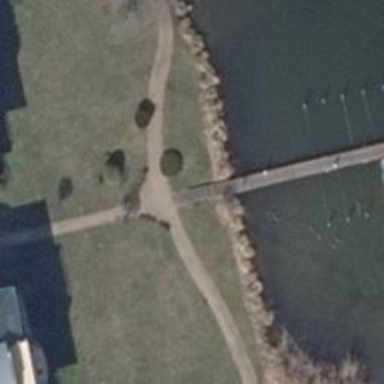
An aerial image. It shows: Man-made pier.